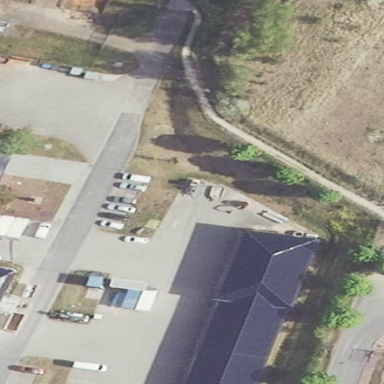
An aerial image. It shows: Garage.